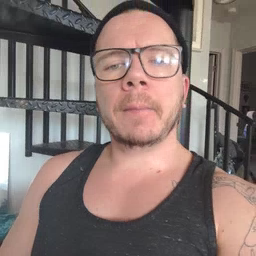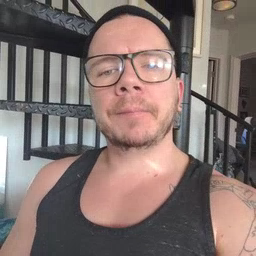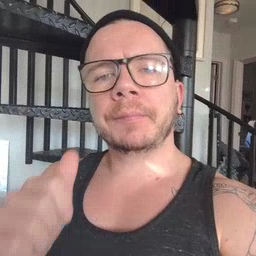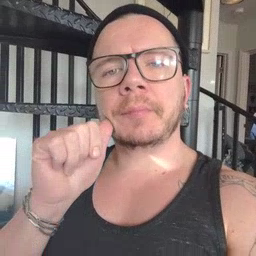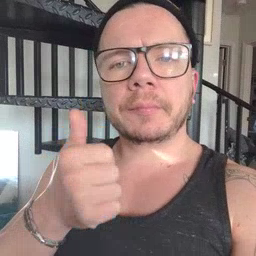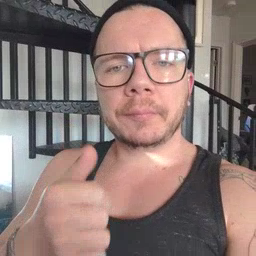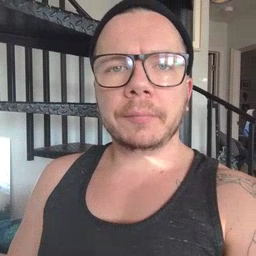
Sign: tomorrow